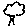
Label: tree